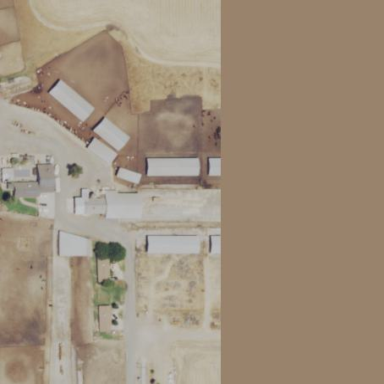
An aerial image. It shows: Farmyard area.